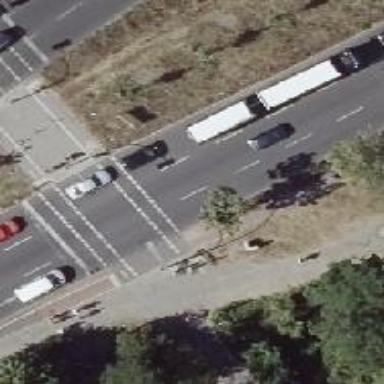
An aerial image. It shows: Road crossing with traffic signals.